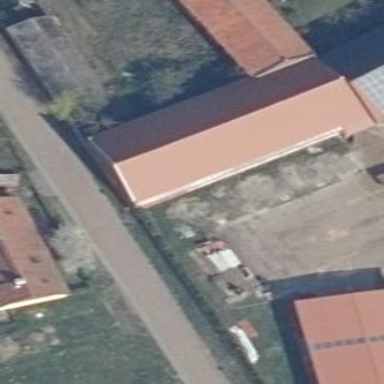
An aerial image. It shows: View of roof of building.